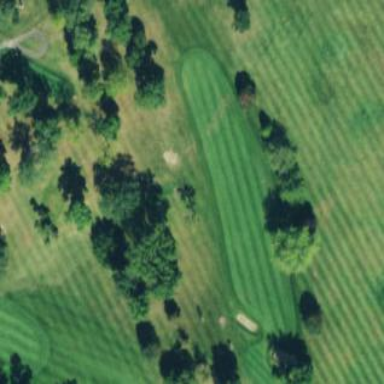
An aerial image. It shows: Golf fairway surrounded by grass.